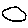
Label: circle